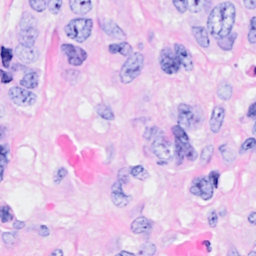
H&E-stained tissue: Breast